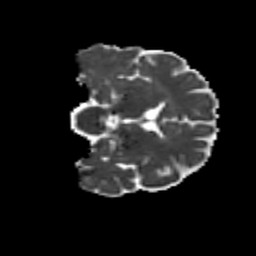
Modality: MD
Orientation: coronal
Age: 47
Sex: male
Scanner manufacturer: siemens
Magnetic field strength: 3 T
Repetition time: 8.6 s
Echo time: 0.095 s